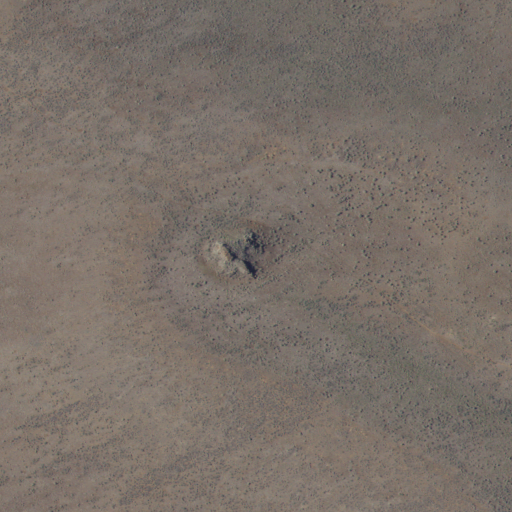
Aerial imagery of depression(s) in Idaho named Huddles Hole containing only shrub